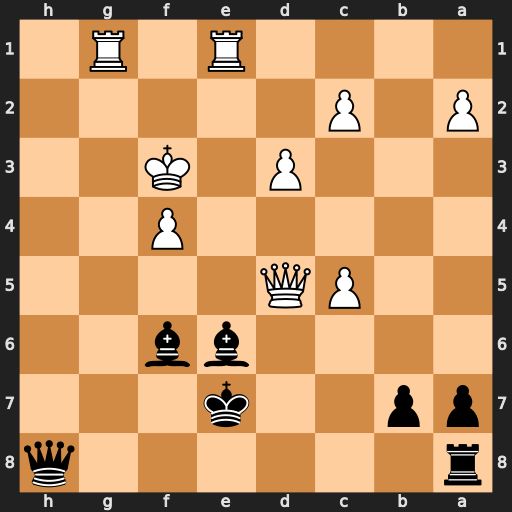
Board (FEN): r6q/pp2k3/4bb2/2PQ4/5P2/3P1K2/P1P5/4R1R1
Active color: b
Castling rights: -
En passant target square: -
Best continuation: Qh3+ Rg3 Qh1+ Rxh1 Bxd5+ Ke3 Bxh1